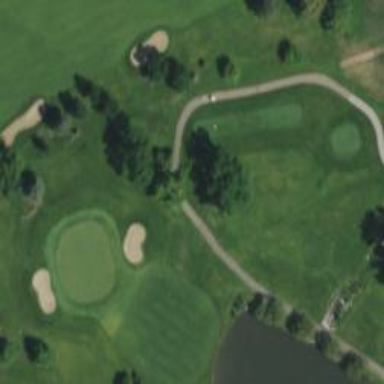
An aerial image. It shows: Asphalt path with smooth grade suitable for golf carts.